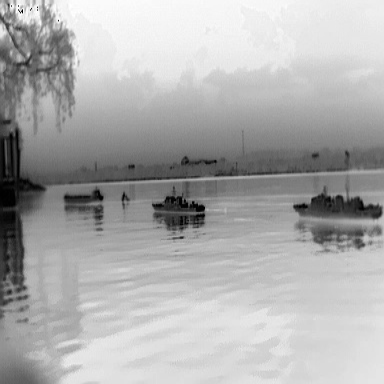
There are two warships in the infrared image.